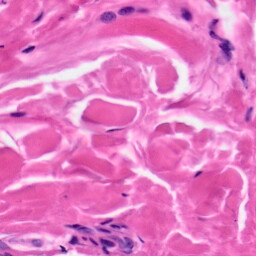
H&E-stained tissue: Skin